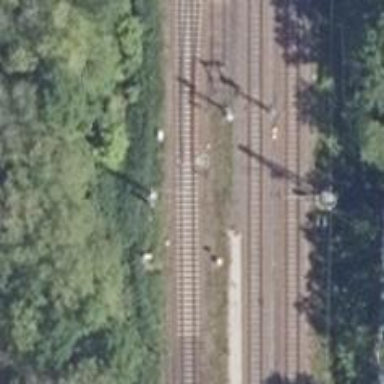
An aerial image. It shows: Railway switch with the turnout pointing to the right.